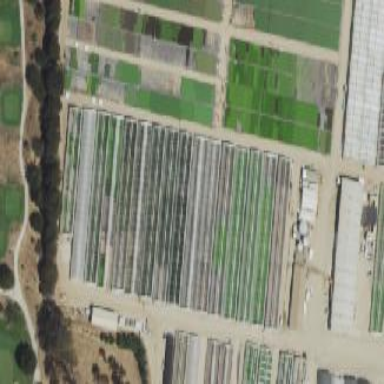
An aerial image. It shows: Greenhouse.